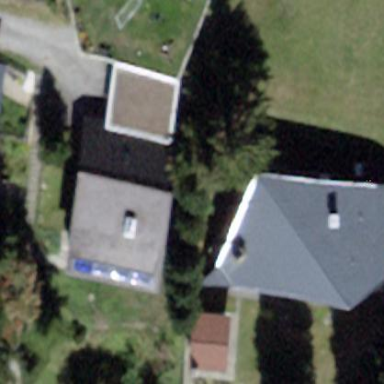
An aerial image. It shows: Gabled roof on residential building.